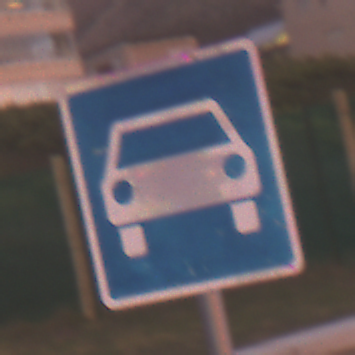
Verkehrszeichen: Kraftfahrstrasse
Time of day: SunriseSunset
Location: Outdoor (Urban)
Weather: PartlyCloudy
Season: NotSpecified
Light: Natural